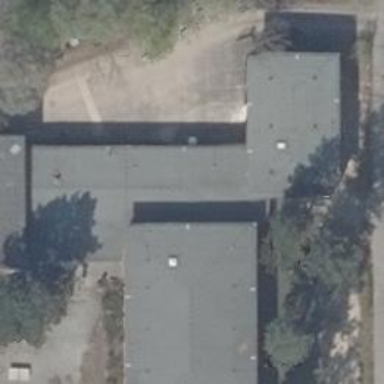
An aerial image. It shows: School building.